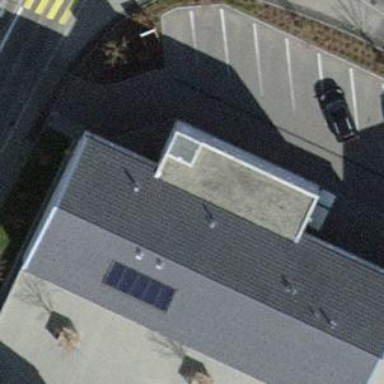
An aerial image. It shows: Post office.